Question: I'm trying to do a new iOS app in Xcode. I made a main storyboard and I added a label on my ViewController. When I run my application, first second it show the label and then become the screen black without any errors.
I'm working on Xcode 11 (Swift 5) and this message appears on output:
> [SceneConfiguration] Info.plist configuration "Default Configuration" for UIWindowSceneSessionRoleApplication contained UISceneDelegateClassName key, but could not load class with name "gina.SceneDelegate"
I don't know where my mistake is.

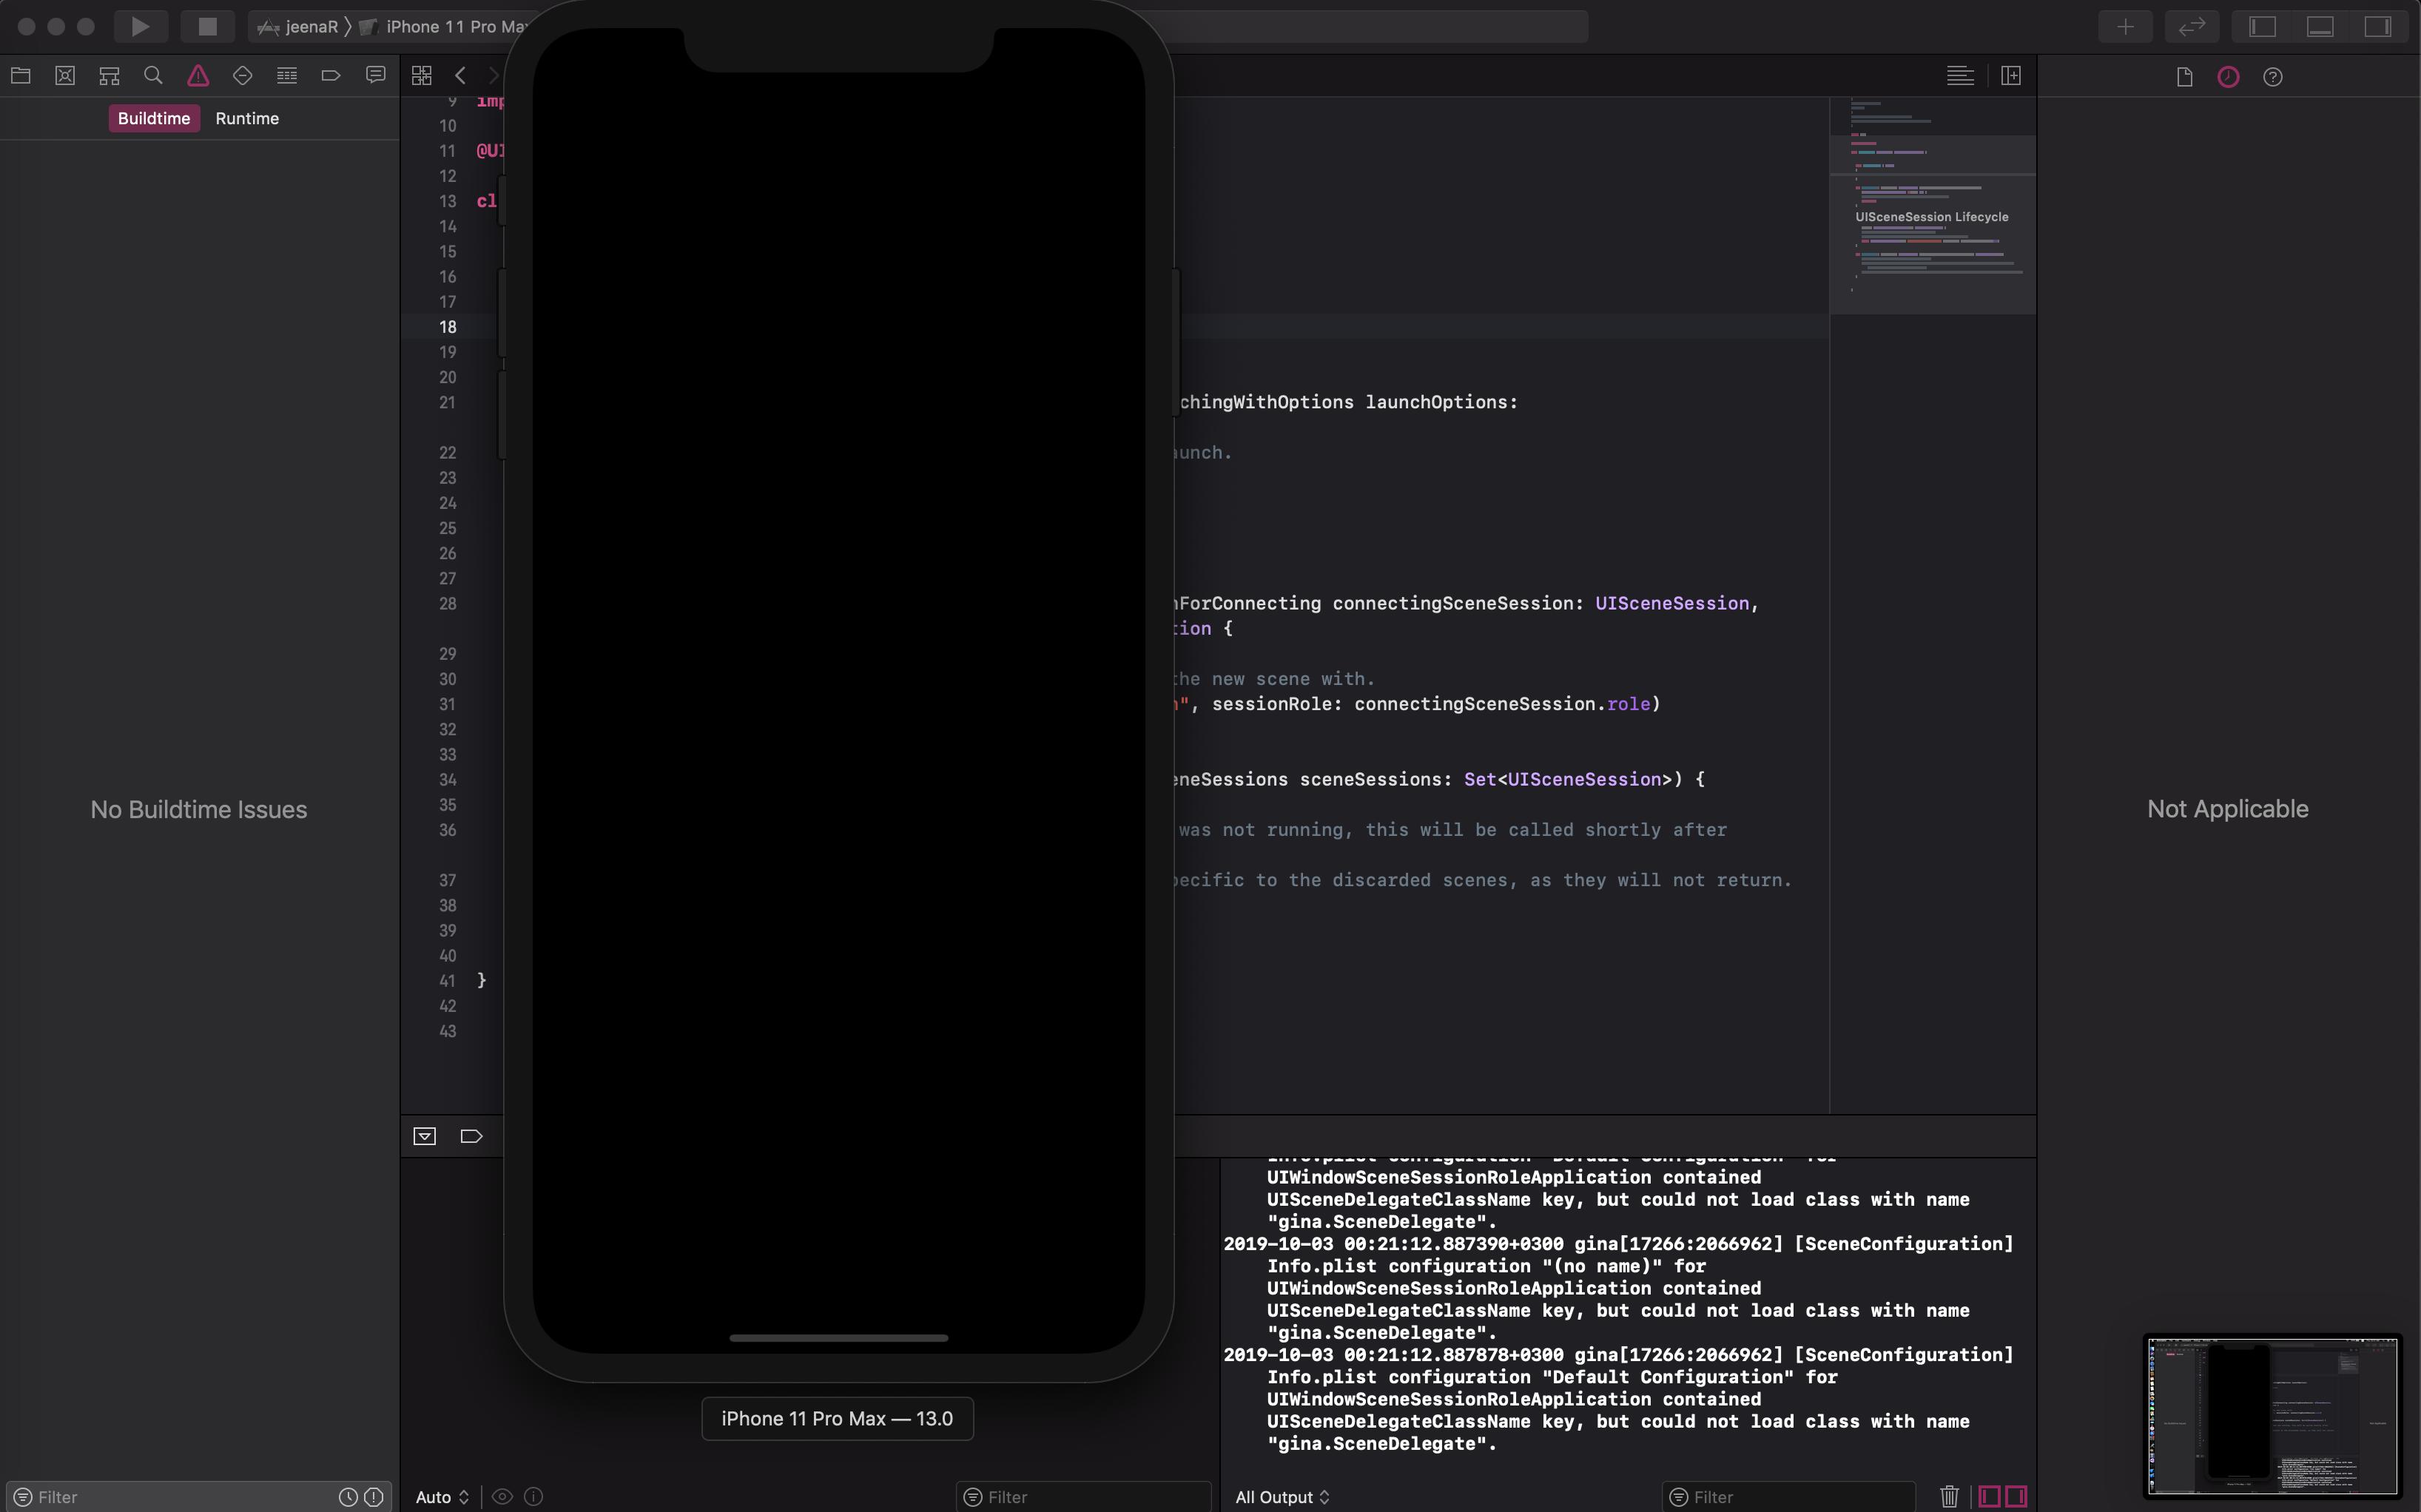
Answer: ## iOS 13 & above
> Only if target is 13 or greater.
'SceneDelegate' is not supported before . If you want to use 'SceneDelegate' and also want to support then you a have to add some changes to your project.
1. Add availability attribute to the whole class in SceneDelegate.swift file.
'''
@available(iOS 13.0, *)
class SceneDelegate: UIResponder, UIWindowSceneDelegate {
...
}
'''
1. AppDelegate.swift file has two new SceneDelegate method. Add availability attribute to them as well.
'''
@available(iOS 13.0, *)
func application(_ application: UIApplication, configurationForConnecting connectingSceneSession: UISceneSession, options: UIScene.ConnectionOptions) -> UISceneConfiguration {
...
}
@available(iOS 13.0, *)
func application(_ application: UIApplication, didDiscardSceneSessions sceneSessions: Set<UISceneSession>) {
...
}
'''
1. Lastly, add UIWindow object in AppDelegate.swift.
'''
class AppDelegate: UIResponder, UIApplicationDelegate {
//Add this line
var window: UIWindow?
func application(_ application: UIApplication, didFinishLaunchingWithOptions launchOptions: [UIApplication.LaunchOptionsKey: Any]?) -> Bool {
// Override point for customization after application launch.
return true
}
...
}
'''
---
## iOS 12 and earlier
'AppDelegate' needs a 'UIWindow' property. uses 'SceneDelegate' in new projects. Specify the 'UIWindow' object and remove the file.
If you have removed the 'SceneDelegate' from project, then you must remove the dictionary from .
<URL>